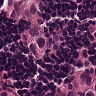
Metastatic tissue present: yes